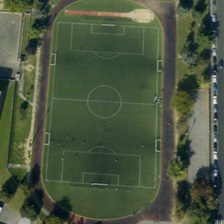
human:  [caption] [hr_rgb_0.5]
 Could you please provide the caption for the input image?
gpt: there is green grass on the football field .

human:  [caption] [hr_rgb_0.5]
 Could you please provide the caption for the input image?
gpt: a football field with a runway .

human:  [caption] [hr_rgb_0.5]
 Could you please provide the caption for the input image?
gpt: a playground surrounded by green trees is near a road with cars .

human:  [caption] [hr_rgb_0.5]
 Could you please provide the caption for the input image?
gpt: a playground surrounded by green trees is near a road with cars .

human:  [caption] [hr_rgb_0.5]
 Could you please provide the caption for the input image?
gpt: a football field with a runway .